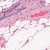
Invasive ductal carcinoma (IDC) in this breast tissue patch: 0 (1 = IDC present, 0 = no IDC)